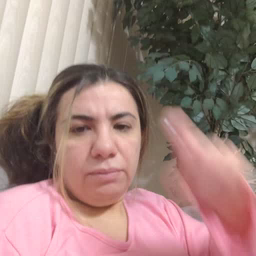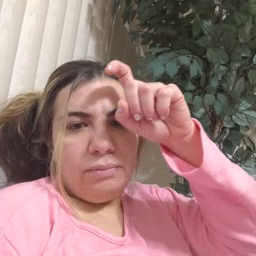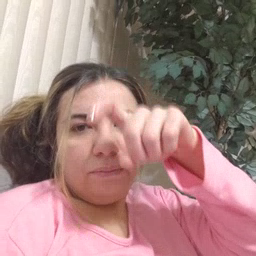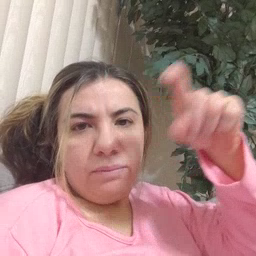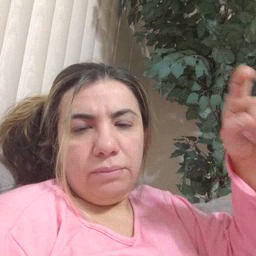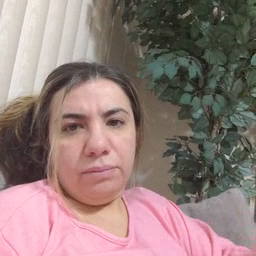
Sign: closet